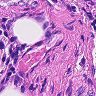
Metastatic tissue present: no